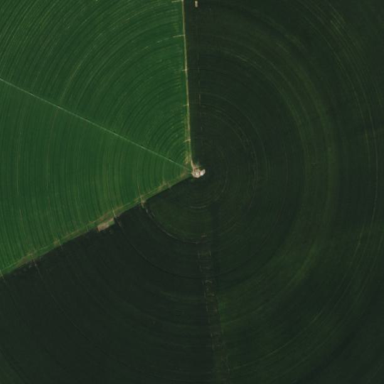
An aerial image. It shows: Farmland with pivot irrigation system.